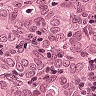
Metastatic tissue present: yes